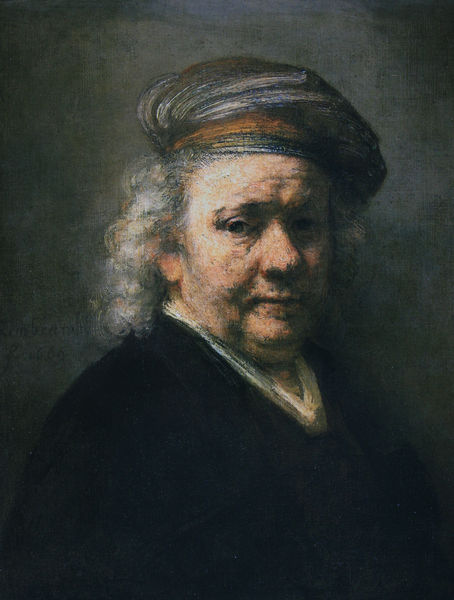
Titel: Selbstporträt
Künstler: Rembrandt
Standort: Den Haag
Institution: Mauritshuis
Schlagwörter: dunkel, mann, hut, nase, schwarz, weiss, alt, kappe, mütze, rembrandt, holland, portrait, brustbild, locken, hat, oil, white, black, collar, dark, face, gray, grey, hair, noir, nose, old, painting, wall, woman, kopftuch, streifen, brown, selbstbildnis, selbstportrait, sad, man, rubens, ear, head, orange, baroque, eyes, light, side, view, drawing, expression, shadow, brow, cap, chin, coat, mouth, scarf, french, old man, rennaissance, curls, jacket, smile, curl, person, cheeks, clothes, neck, antique, renaissance, art, ears, watching, eye, calm, lips, canvas, paint, dutch, cheek, eyebrows, rich, forehead, shirt, eyebrow, big, turban, europe, self, self portrait, wig, black jacket, frown, linen, european, age, fat, grey hair, 17. jahrhundert, 15. jahrhundert, oil on canvas, 16th century, curly, painterly, somber, gre, jaw, white hair, rijn, van rijn, big nose, gay, oil paint, neutral, 1700, 1600, 17th century, v, gray hair, grat, stir, rembrandt van rijn, turned, stiff, wrinkes, white shirt, turn, dark eyes, caucasian, eyebro, puffy, black clothes, half portrait, oil painting, austere, naturalistic, representational, graying, greying, grey hat, jair, winkles, retrato, oleo, sixteenth century, #art#beautiful#picasso, black clotes